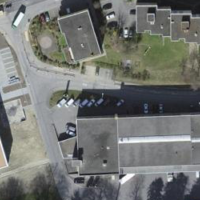
EUNIS habitat code: 55
Species observed at this site:
Geranium sanguineum